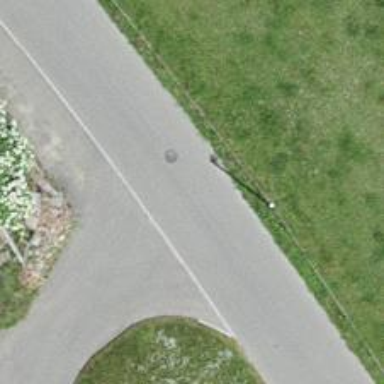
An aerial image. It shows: Unclassified road with paved surface.